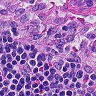
Metastatic tissue present: no